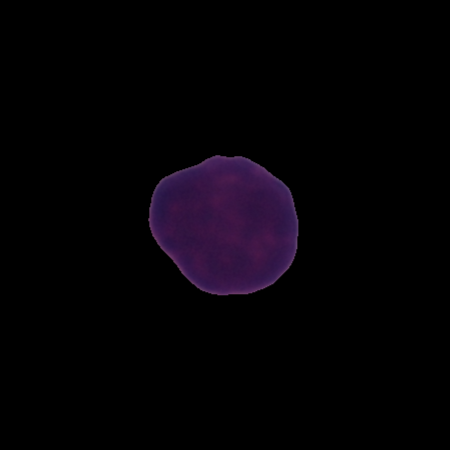
Label: healthy